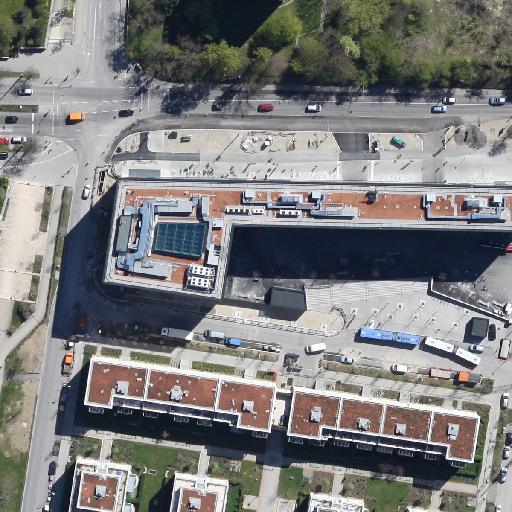
Referring expression: truck